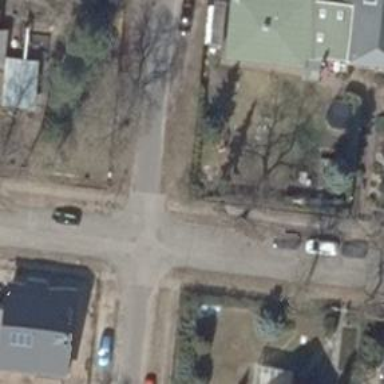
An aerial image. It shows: Unmarked road crossing.